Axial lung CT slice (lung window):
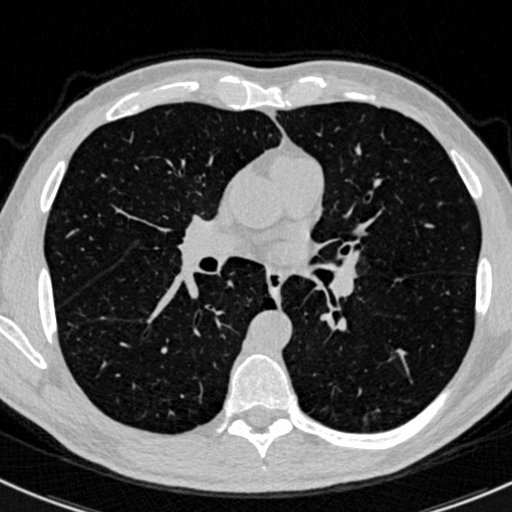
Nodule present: no